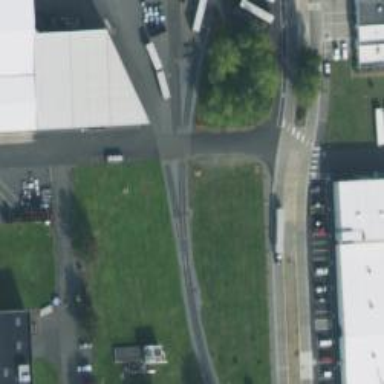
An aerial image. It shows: Railway level crossing.